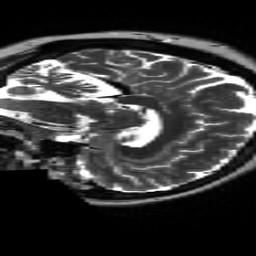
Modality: T2w
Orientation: sagittal
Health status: ill
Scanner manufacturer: siemens
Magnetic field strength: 3 T
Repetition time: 7.46 s
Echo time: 0.095 s